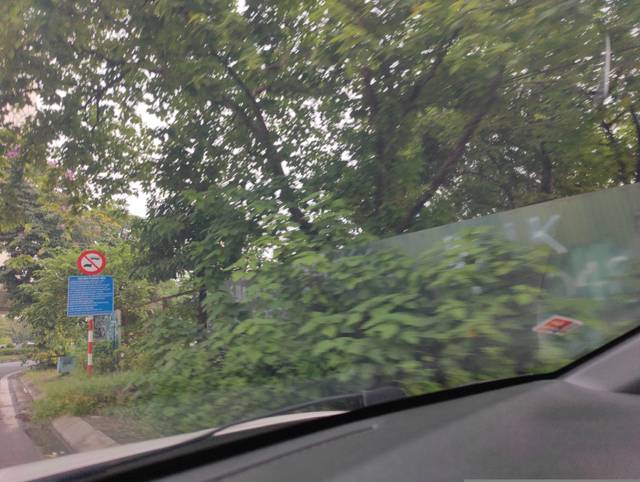
Region: Vietnam
Coordinates: 21.002, 105.782